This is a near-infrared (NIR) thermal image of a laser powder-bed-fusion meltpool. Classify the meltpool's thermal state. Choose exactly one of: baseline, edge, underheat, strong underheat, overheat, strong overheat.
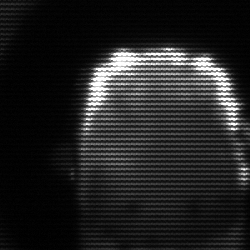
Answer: baseline